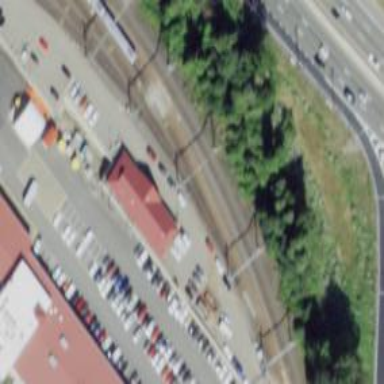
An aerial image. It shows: Railway service station.